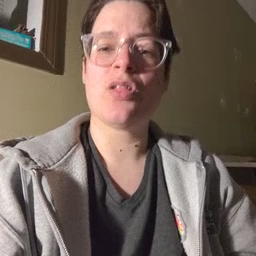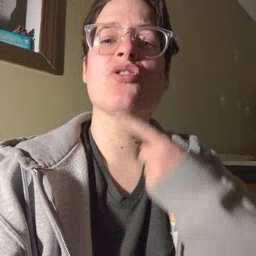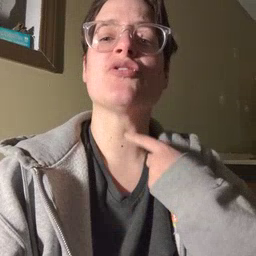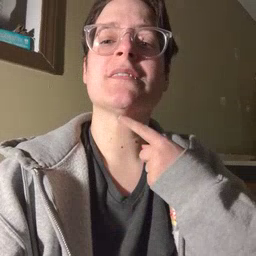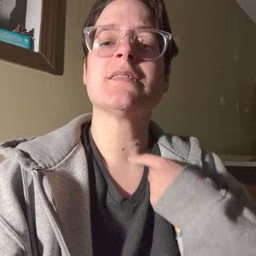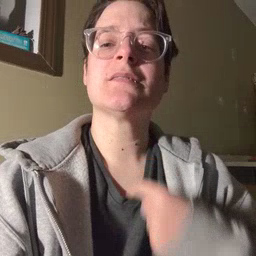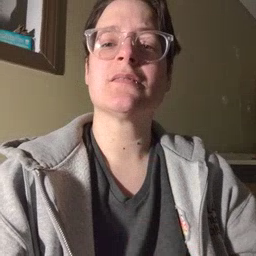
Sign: thirsty